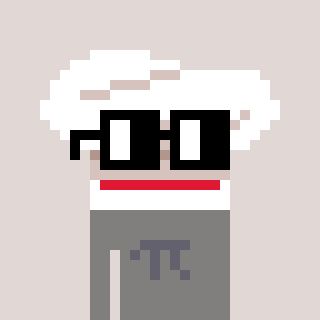
a pixel art character with square black glasses, a chef hat-shaped head and a bluegrey-colored body on a warm background